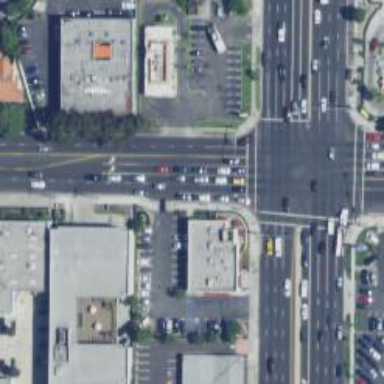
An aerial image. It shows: Marked road crossing.